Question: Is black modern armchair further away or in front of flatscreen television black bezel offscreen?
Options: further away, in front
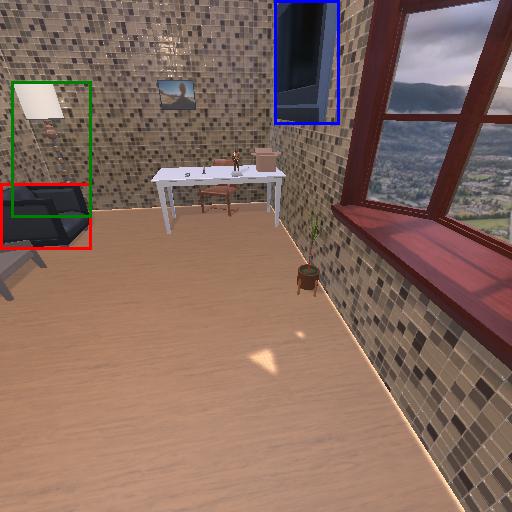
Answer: further away